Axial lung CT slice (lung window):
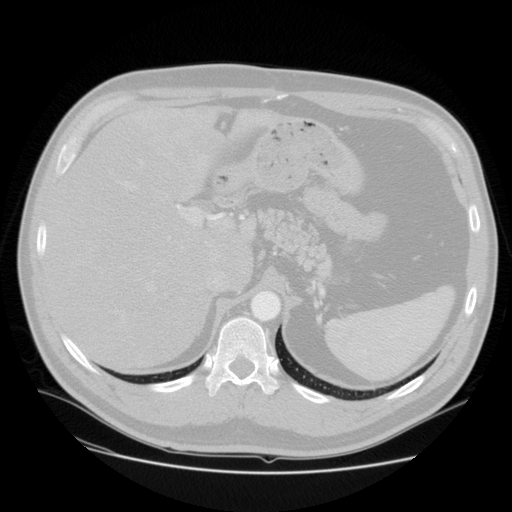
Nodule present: no